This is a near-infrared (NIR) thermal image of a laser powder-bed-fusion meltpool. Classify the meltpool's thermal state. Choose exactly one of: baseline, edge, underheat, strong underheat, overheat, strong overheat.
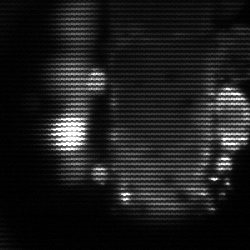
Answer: strong underheat